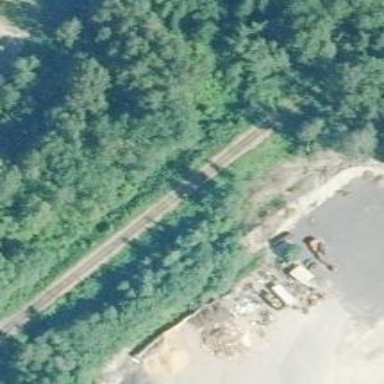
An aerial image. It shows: Railway yard with rail tracks classified as B1.